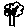
Label: tree